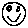
Label: smiley face